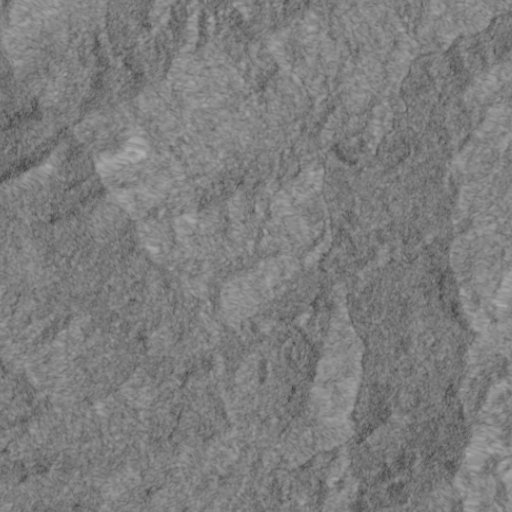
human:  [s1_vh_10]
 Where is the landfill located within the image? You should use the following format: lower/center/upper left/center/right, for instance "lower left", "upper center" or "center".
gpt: The landfill is located in the lower center of the image.
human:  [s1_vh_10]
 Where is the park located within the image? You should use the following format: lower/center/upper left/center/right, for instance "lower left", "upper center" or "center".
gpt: There is no park in the image.

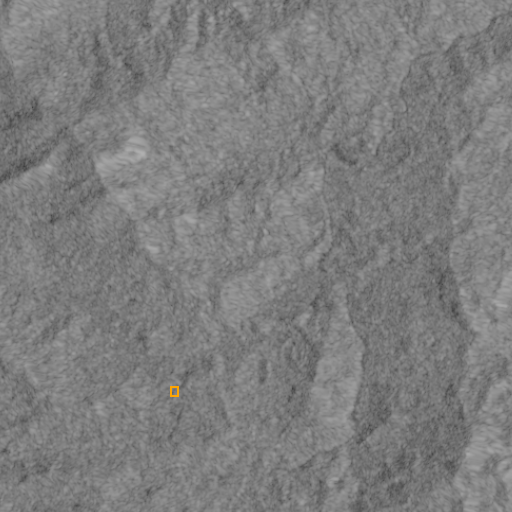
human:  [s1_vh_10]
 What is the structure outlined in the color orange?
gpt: The structure outlined in orange is a landfill.
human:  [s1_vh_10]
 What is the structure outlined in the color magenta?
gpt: There is no magenta outline.